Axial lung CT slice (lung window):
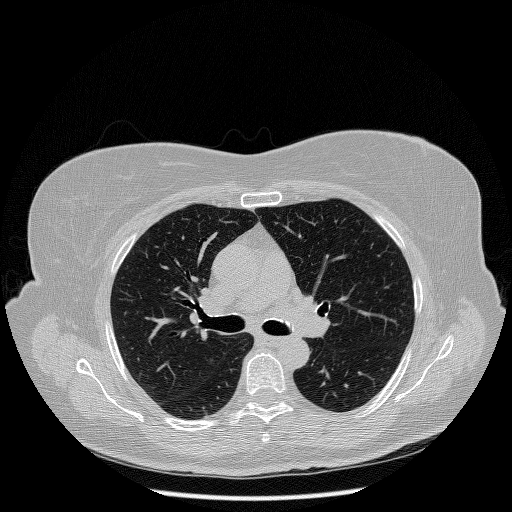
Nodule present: no